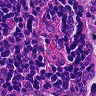
Metastatic tissue present: no